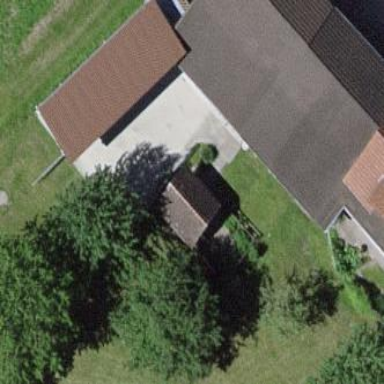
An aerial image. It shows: View of roof of building.